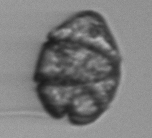
Label: Margalefidinium